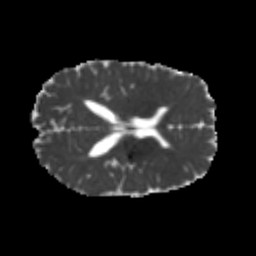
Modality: MD
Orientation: axial
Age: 21
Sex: male
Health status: healthy
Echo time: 0.074 s